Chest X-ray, PA view. Patient: 52 years old, sex F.
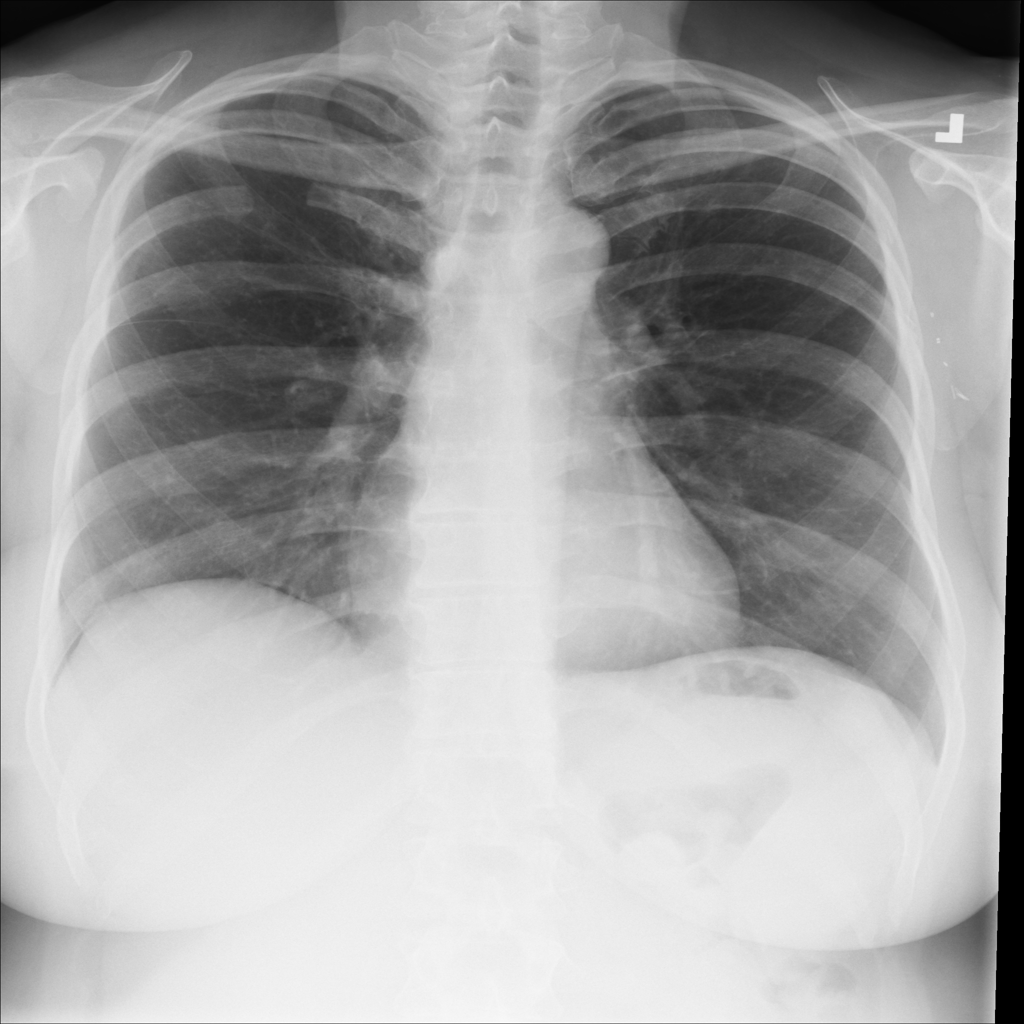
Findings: No Finding